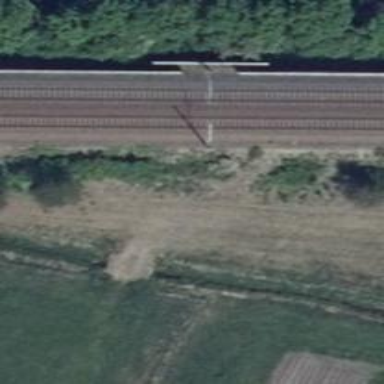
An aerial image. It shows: Grass track with grade5 track type.